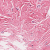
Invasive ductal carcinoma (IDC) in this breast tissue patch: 0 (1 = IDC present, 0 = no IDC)